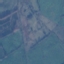
Label: Pasture